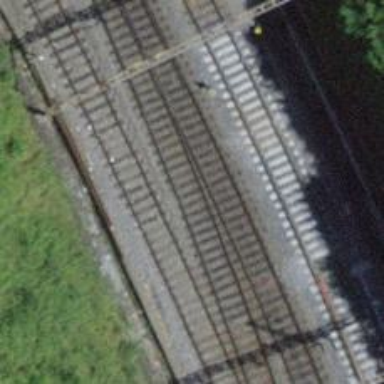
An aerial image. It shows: Single-track railway siding with electrified contact lines.